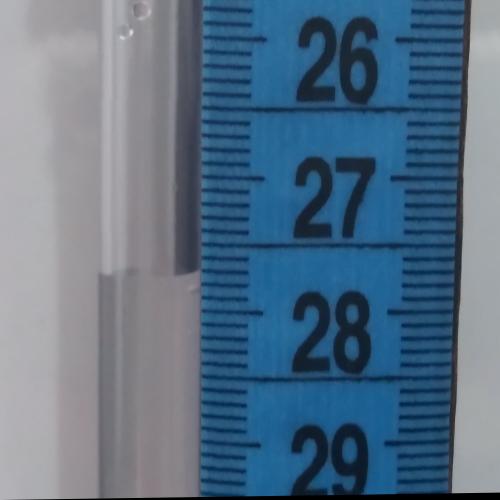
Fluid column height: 27.7 cm